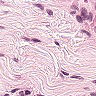
Metastatic tissue present: no